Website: bh-photo
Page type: cart
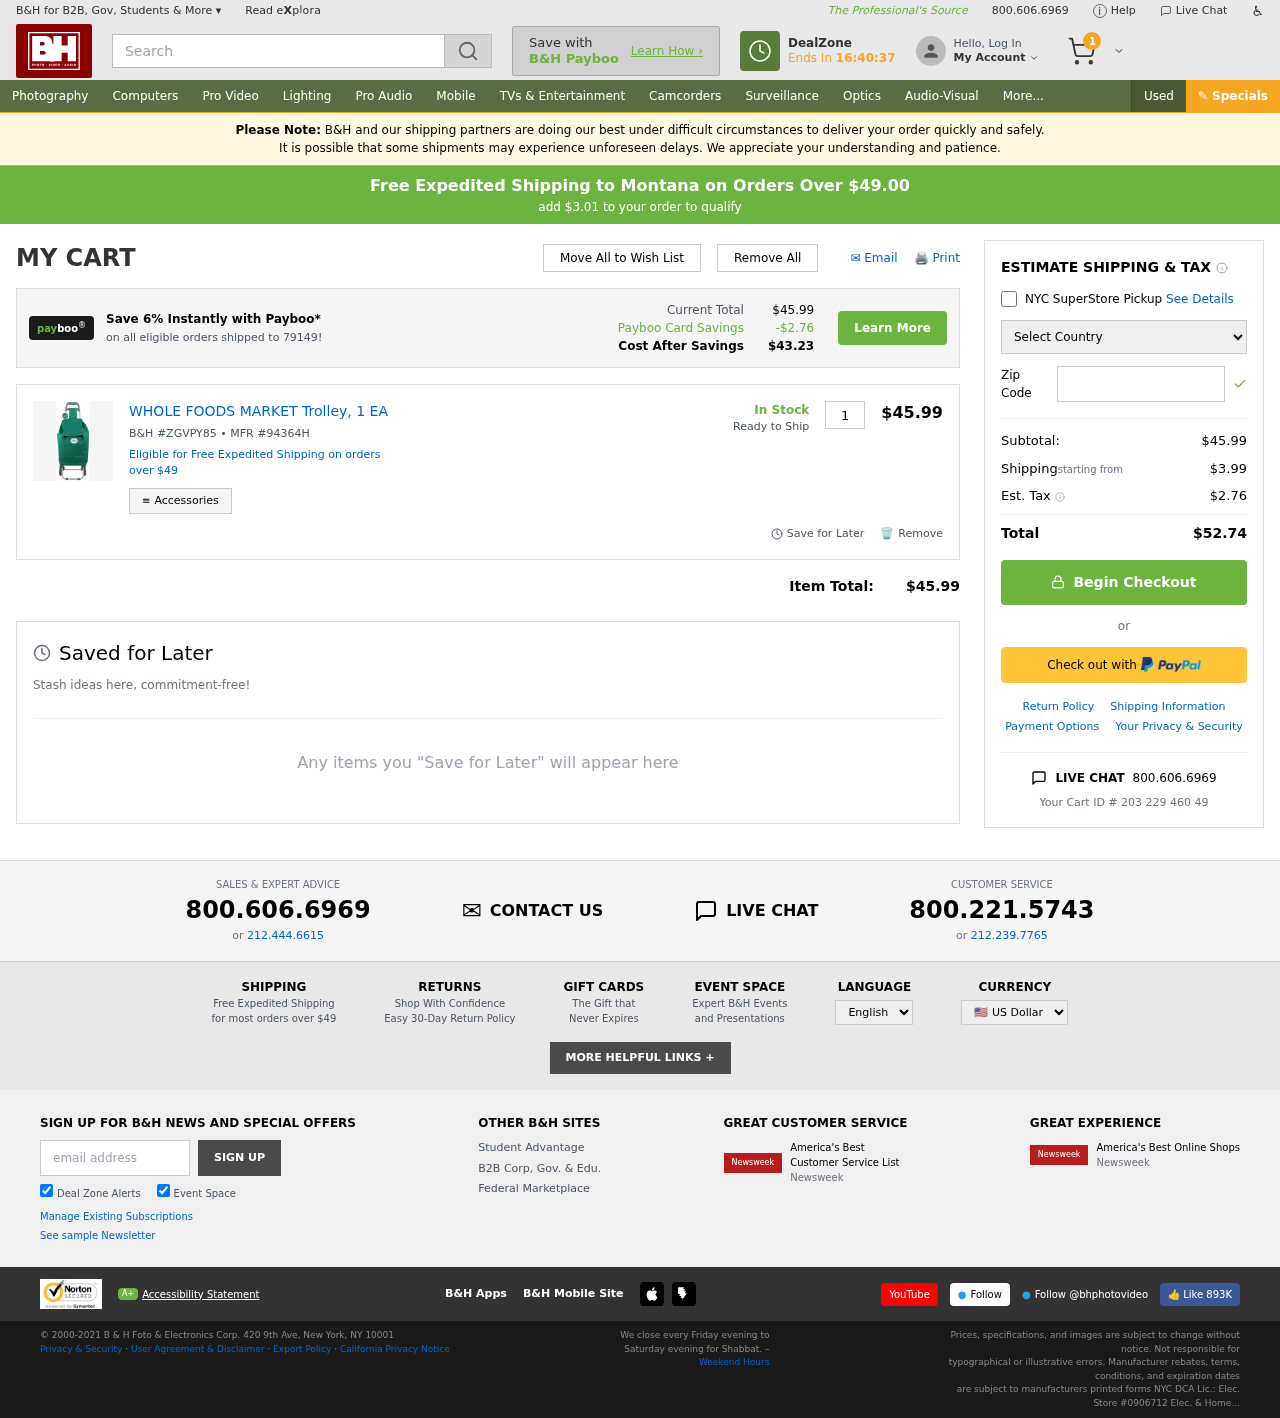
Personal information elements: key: PII_COUNTRY
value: United States
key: PII_POSTCODE
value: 79149
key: PII_STATE
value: Montana
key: PII_POSTCODE_FULL
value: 79149
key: PII_POSTCODE_NUMERIC
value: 79149
Product elements: key: PRODUCT1_NAME
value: WHOLE FOODS MARKET Trolley, 1 EA
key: PRODUCT1_PRICE
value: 45.99
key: PRODUCT1_QUANTITY
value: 1
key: PRODUCT1_SKU
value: ZGVPY85
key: PRODUCT1_MFR
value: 94364H
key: PRODUCT1_AVAILABILITY
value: In Stock
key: PRODUCT1_SHIP_STATUS
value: Ready to Ship
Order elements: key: ORDER_NUM_ITEMS
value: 1
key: FREE_SHIPPING_THRESHOLD
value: $3.01
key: ORDER_SUBTOTAL
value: $45.99
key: ORDER_SHIPPING_COST
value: $3.99
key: ORDER_TAX
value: $2.76
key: ORDER_TOTAL
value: $52.74
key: ORDER_ID
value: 203 229 460 49
Search elements: key: HEADER_SEARCH
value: Search
Other elements: key: PAYBOO_SAVINGS
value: -$2.76
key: COST_AFTER_SAVINGS
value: $43.23